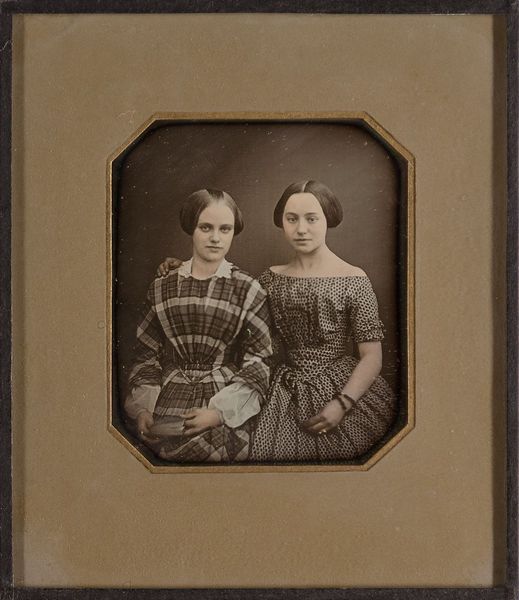
Titel: Mary Ann Degetan, verh. Burkardt (geb. 1838) und Marie Harries (geb. 1837), 25. März 1853
Künstler: L. E. Ulrich
Standort: Hamburg
Institution: Museum für Kunst und Gewerbe Hamburg
Schlagwörter: frau, portrait, foto, fotografie, photographie, doppelbildnis, doppelportrait, photo, lichtbild, handkoloriert, daguerreotypie, bildwerke, angewandte und bildende kunst, hessische systematik, porträt, porträtfotografie, porträtphotographie, hüftbild, doppelporträt, handkolorierung